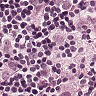
Metastatic tissue present: yes